Question: I have (hopefully) set apache to issue an STS header for all HTTPS traffic as described in <URL>
I was hoping to be able to verify that this was working by looking at the response header in chrome dev tools but there doesn't seem to be anything in there related to it:

Is there a way to check that this is functioning correctly? Any help much appreciated.
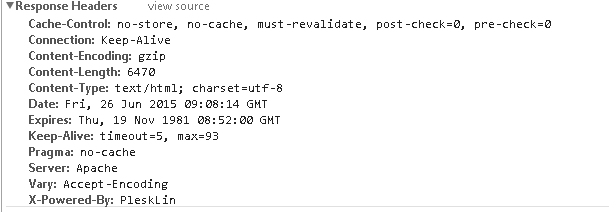
Answer: You can check this is working correctly by looking for the 'strict-transport-security' header in the response headers (in the dev tools where you have taken your screenshot).
If you try the same request you've made with the dev tools with 'https://accounts.google.com/', for example, you should see an entry like this:
> 'strict-transport-security:max-age=<PHONE>; includeSubDomains'
You were already on the right track, but there's probably something wrong with the way you've configured your server.